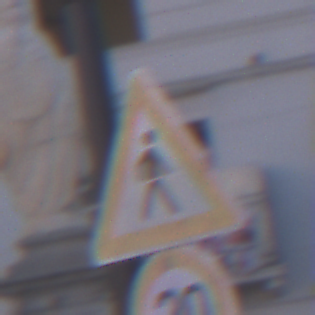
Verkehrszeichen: FussgaengerLinks
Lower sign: Geschwindigkeit20
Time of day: SunriseSunset
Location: Outdoor (Urban)
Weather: PartlyCloudy
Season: NotSpecified
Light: Natural